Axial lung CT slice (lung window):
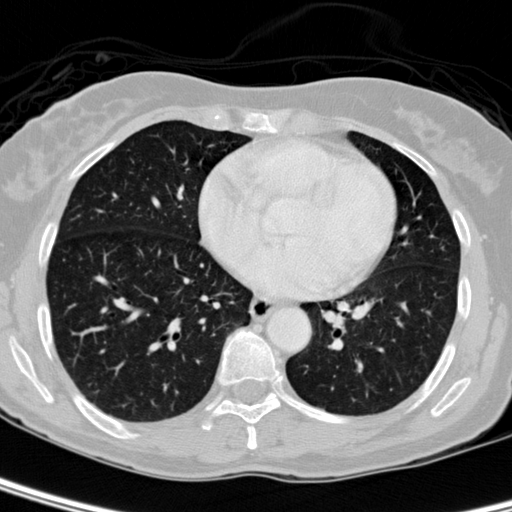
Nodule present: no